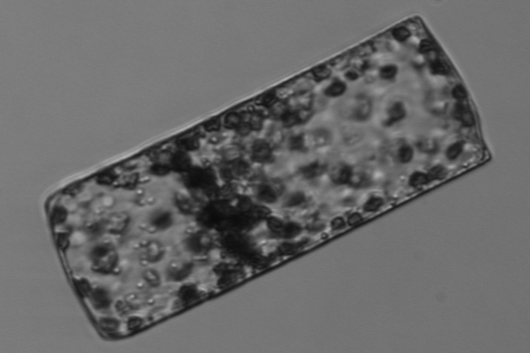
Label: Guinardia_flaccida